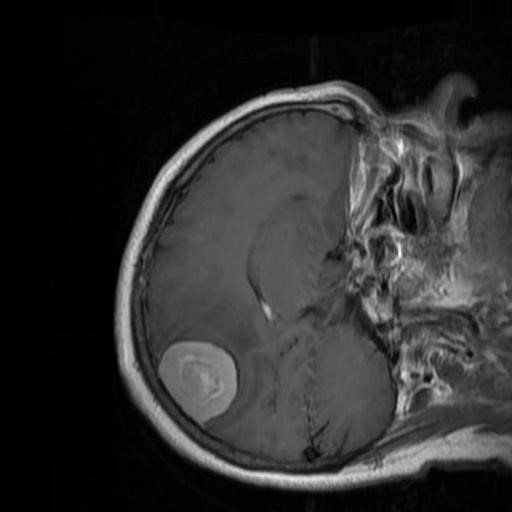
Label: brain_menin